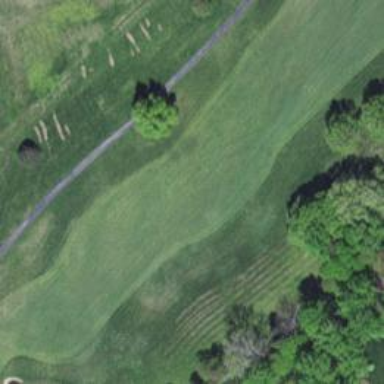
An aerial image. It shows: Golf fairway on grassland designated for leisure and sports activities.